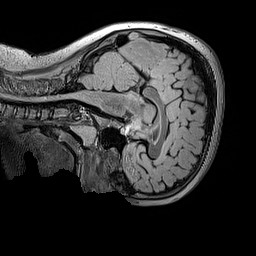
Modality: FLAIR
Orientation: sagittal
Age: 10
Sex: male
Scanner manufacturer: siemens
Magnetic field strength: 3 T
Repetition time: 5 s
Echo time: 0.388 s